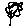
Label: flower